The image is a 2-D grayscale rendering of a rotating-machine vibration signal (signal-to-image). Diagnose the rotating machine from this image, choosing from: normal, misalignment, unbalance, looseness.
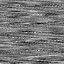
Answer: misalignment